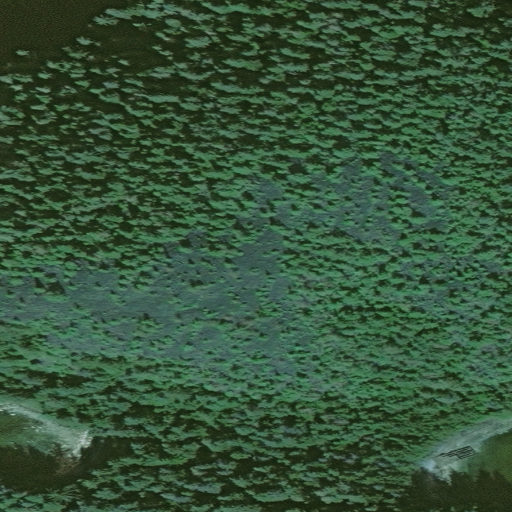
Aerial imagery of island in Alaska named Entrance Island containing only unknown